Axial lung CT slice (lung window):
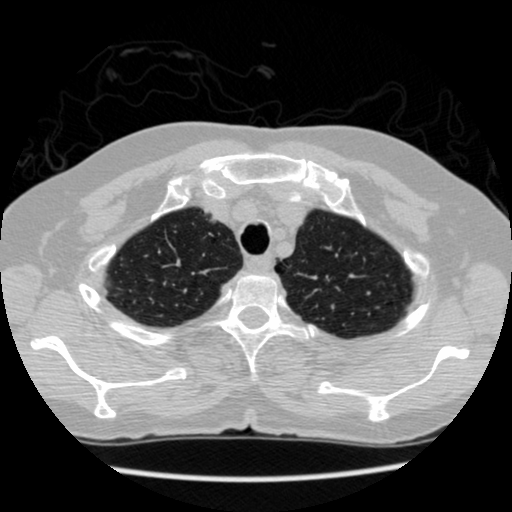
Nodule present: no